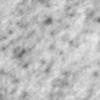
Label: no_change